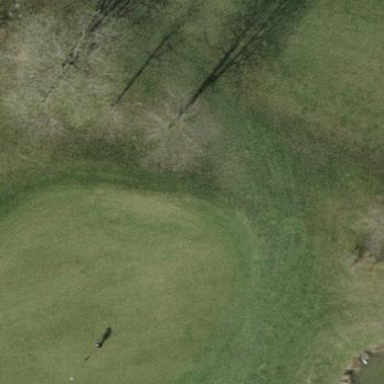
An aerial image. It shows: Golf green.